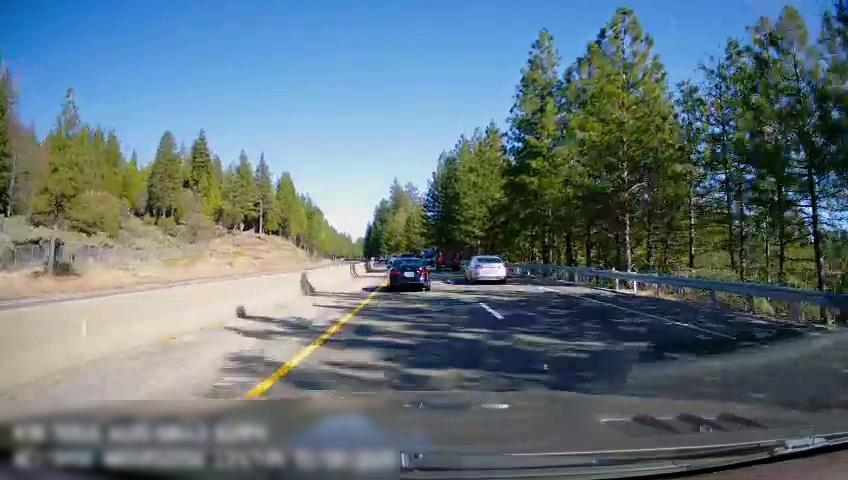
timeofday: Day
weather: Sunny
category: Drivable Space
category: Drivable Space
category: Vehicles | SUV
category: Vehicles | Car
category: Vehicles | Car
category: Lanes | Current Lane
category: Lanes | Current Lane
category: Lanes | Alternate Lane